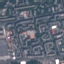
Land use / land cover class: Residential